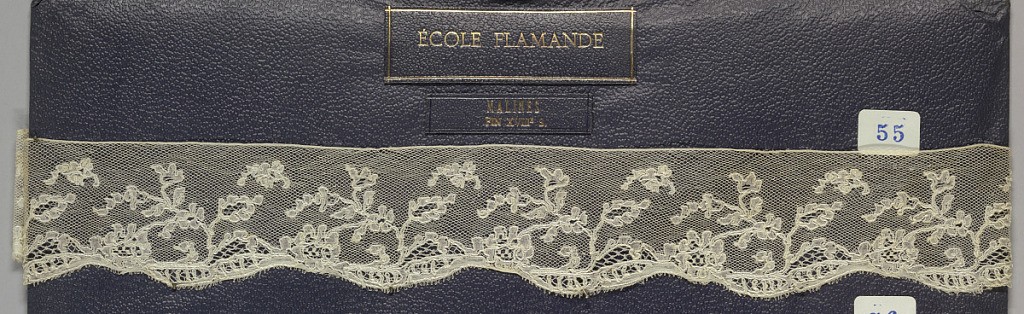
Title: Border
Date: late 18th century
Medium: Technique: bobbin lace
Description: Bobbin lace border, floral scroll; late 18th century Maline